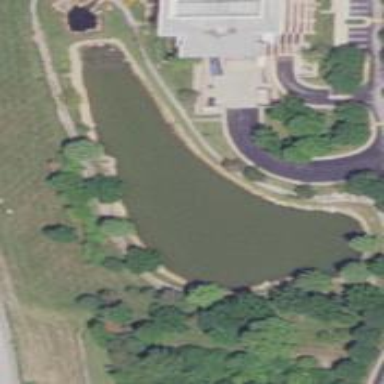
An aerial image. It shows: Peaceful pond surrounded by nature.